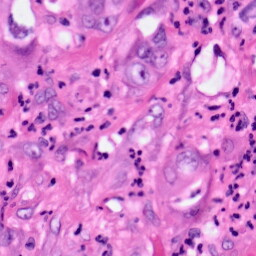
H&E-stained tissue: Pancreatic